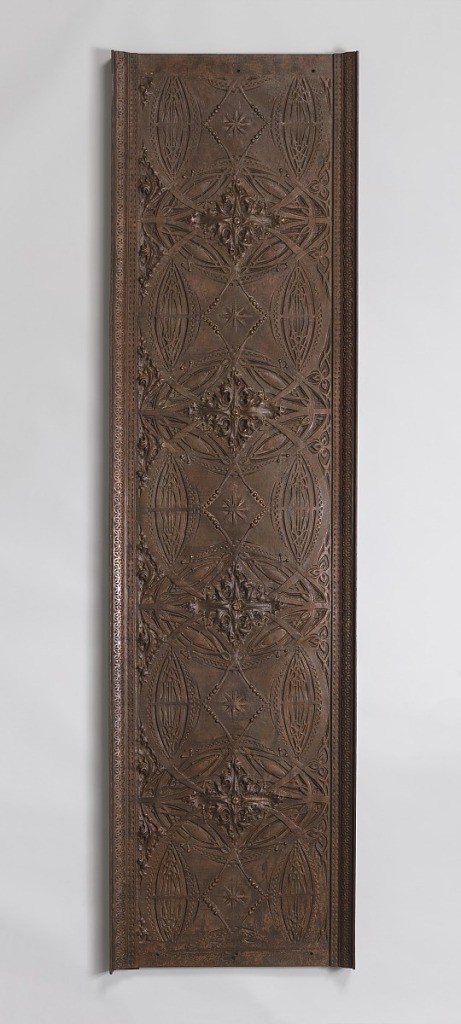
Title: Chicago Stock Exchange
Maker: Louis Henry Sullivan, American, 1856–1924
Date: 1893–94
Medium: Copper-plated cast iron
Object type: Frieze panel
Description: Rectangular panel with raised moulded borders (lacks end frames) around a series of horizontal and vertical overlapping ovals centered by lozenges alternatingly of raised foliage in the vertical ovals and with a star in the center of the horizontal, the spandrels around the vertical ovals also with foliage in relief, the horizontal with interior curved lozenges on top and bottom; the cast iron with traces of copper patination.